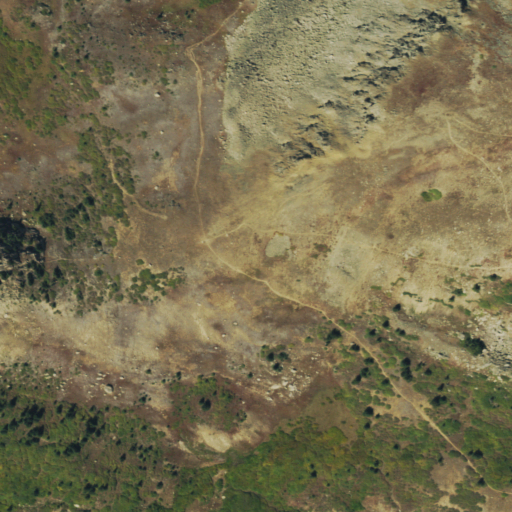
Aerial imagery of gap in Colorado named Browns Pass containing shrub, grassland, barren land, woody wetlands, and herbaceous wetlands